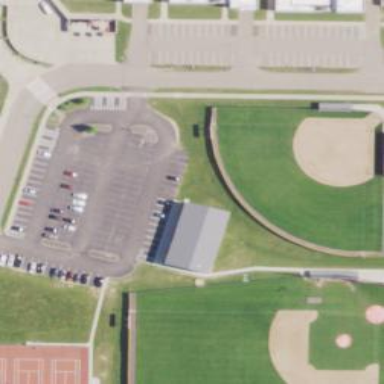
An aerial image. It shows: Softball pitch for leisure sports.